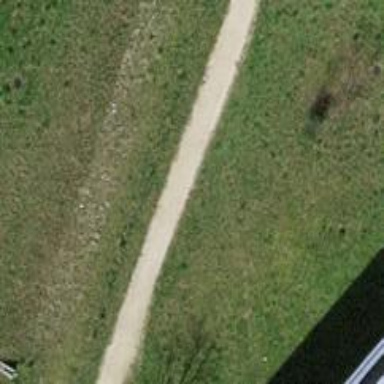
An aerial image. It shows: Footway with surface of fine gravel.